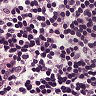
Metastatic tissue present: no